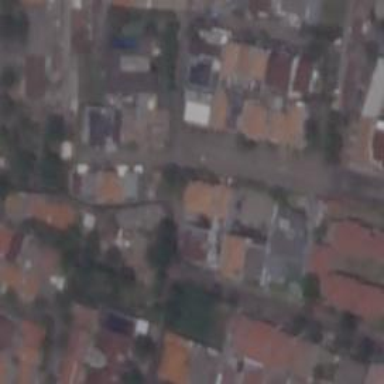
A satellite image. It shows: Residential road.